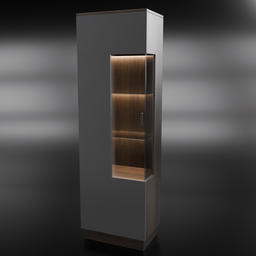
Label: furniture